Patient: sex M, age 60
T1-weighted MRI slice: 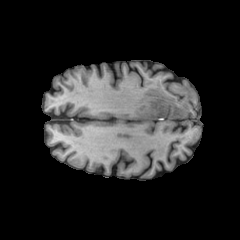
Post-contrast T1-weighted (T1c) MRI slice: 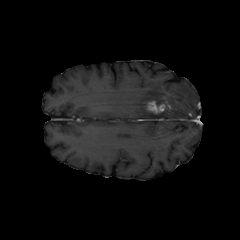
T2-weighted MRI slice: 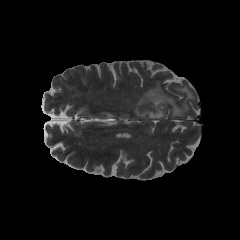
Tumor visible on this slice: yes
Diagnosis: Glioblastoma, IDH-wildtype
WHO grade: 4